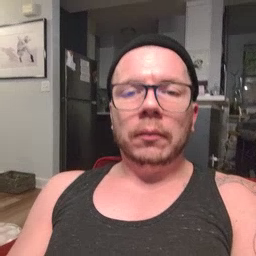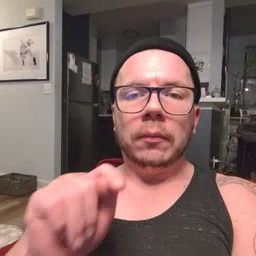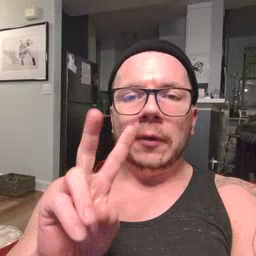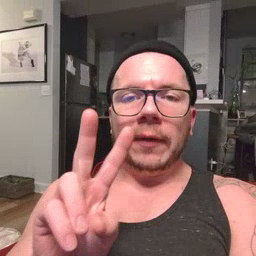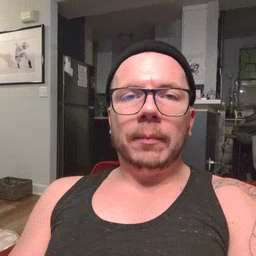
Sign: TV